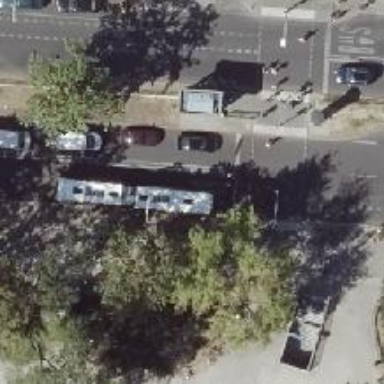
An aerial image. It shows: Asphalt surface with shared bus and cycle lane on the right.